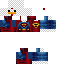
A male human skin with medium skin, wearing brown helmet dressed in a blue suit and red pants, featuring a closed mouth.